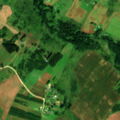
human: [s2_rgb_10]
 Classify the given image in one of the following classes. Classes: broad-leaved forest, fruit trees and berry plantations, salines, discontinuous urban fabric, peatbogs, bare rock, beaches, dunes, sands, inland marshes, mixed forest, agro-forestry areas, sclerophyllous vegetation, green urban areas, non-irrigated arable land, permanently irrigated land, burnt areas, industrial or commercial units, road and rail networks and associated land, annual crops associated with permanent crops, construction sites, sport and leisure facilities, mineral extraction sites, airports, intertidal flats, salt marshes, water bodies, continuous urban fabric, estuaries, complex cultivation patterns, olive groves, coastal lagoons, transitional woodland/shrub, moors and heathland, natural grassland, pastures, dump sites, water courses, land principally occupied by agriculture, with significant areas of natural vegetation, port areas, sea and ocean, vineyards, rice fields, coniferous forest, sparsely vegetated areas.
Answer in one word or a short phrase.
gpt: non-irrigated arable land, pastures, complex cultivation patterns, land principally occupied by agriculture, with significant areas of natural vegetation